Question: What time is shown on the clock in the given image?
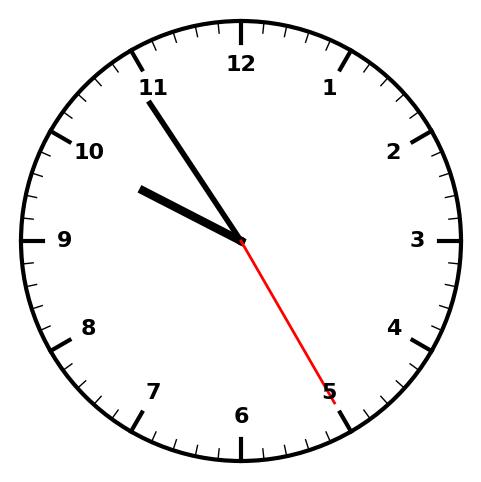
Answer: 09:54:25